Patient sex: F
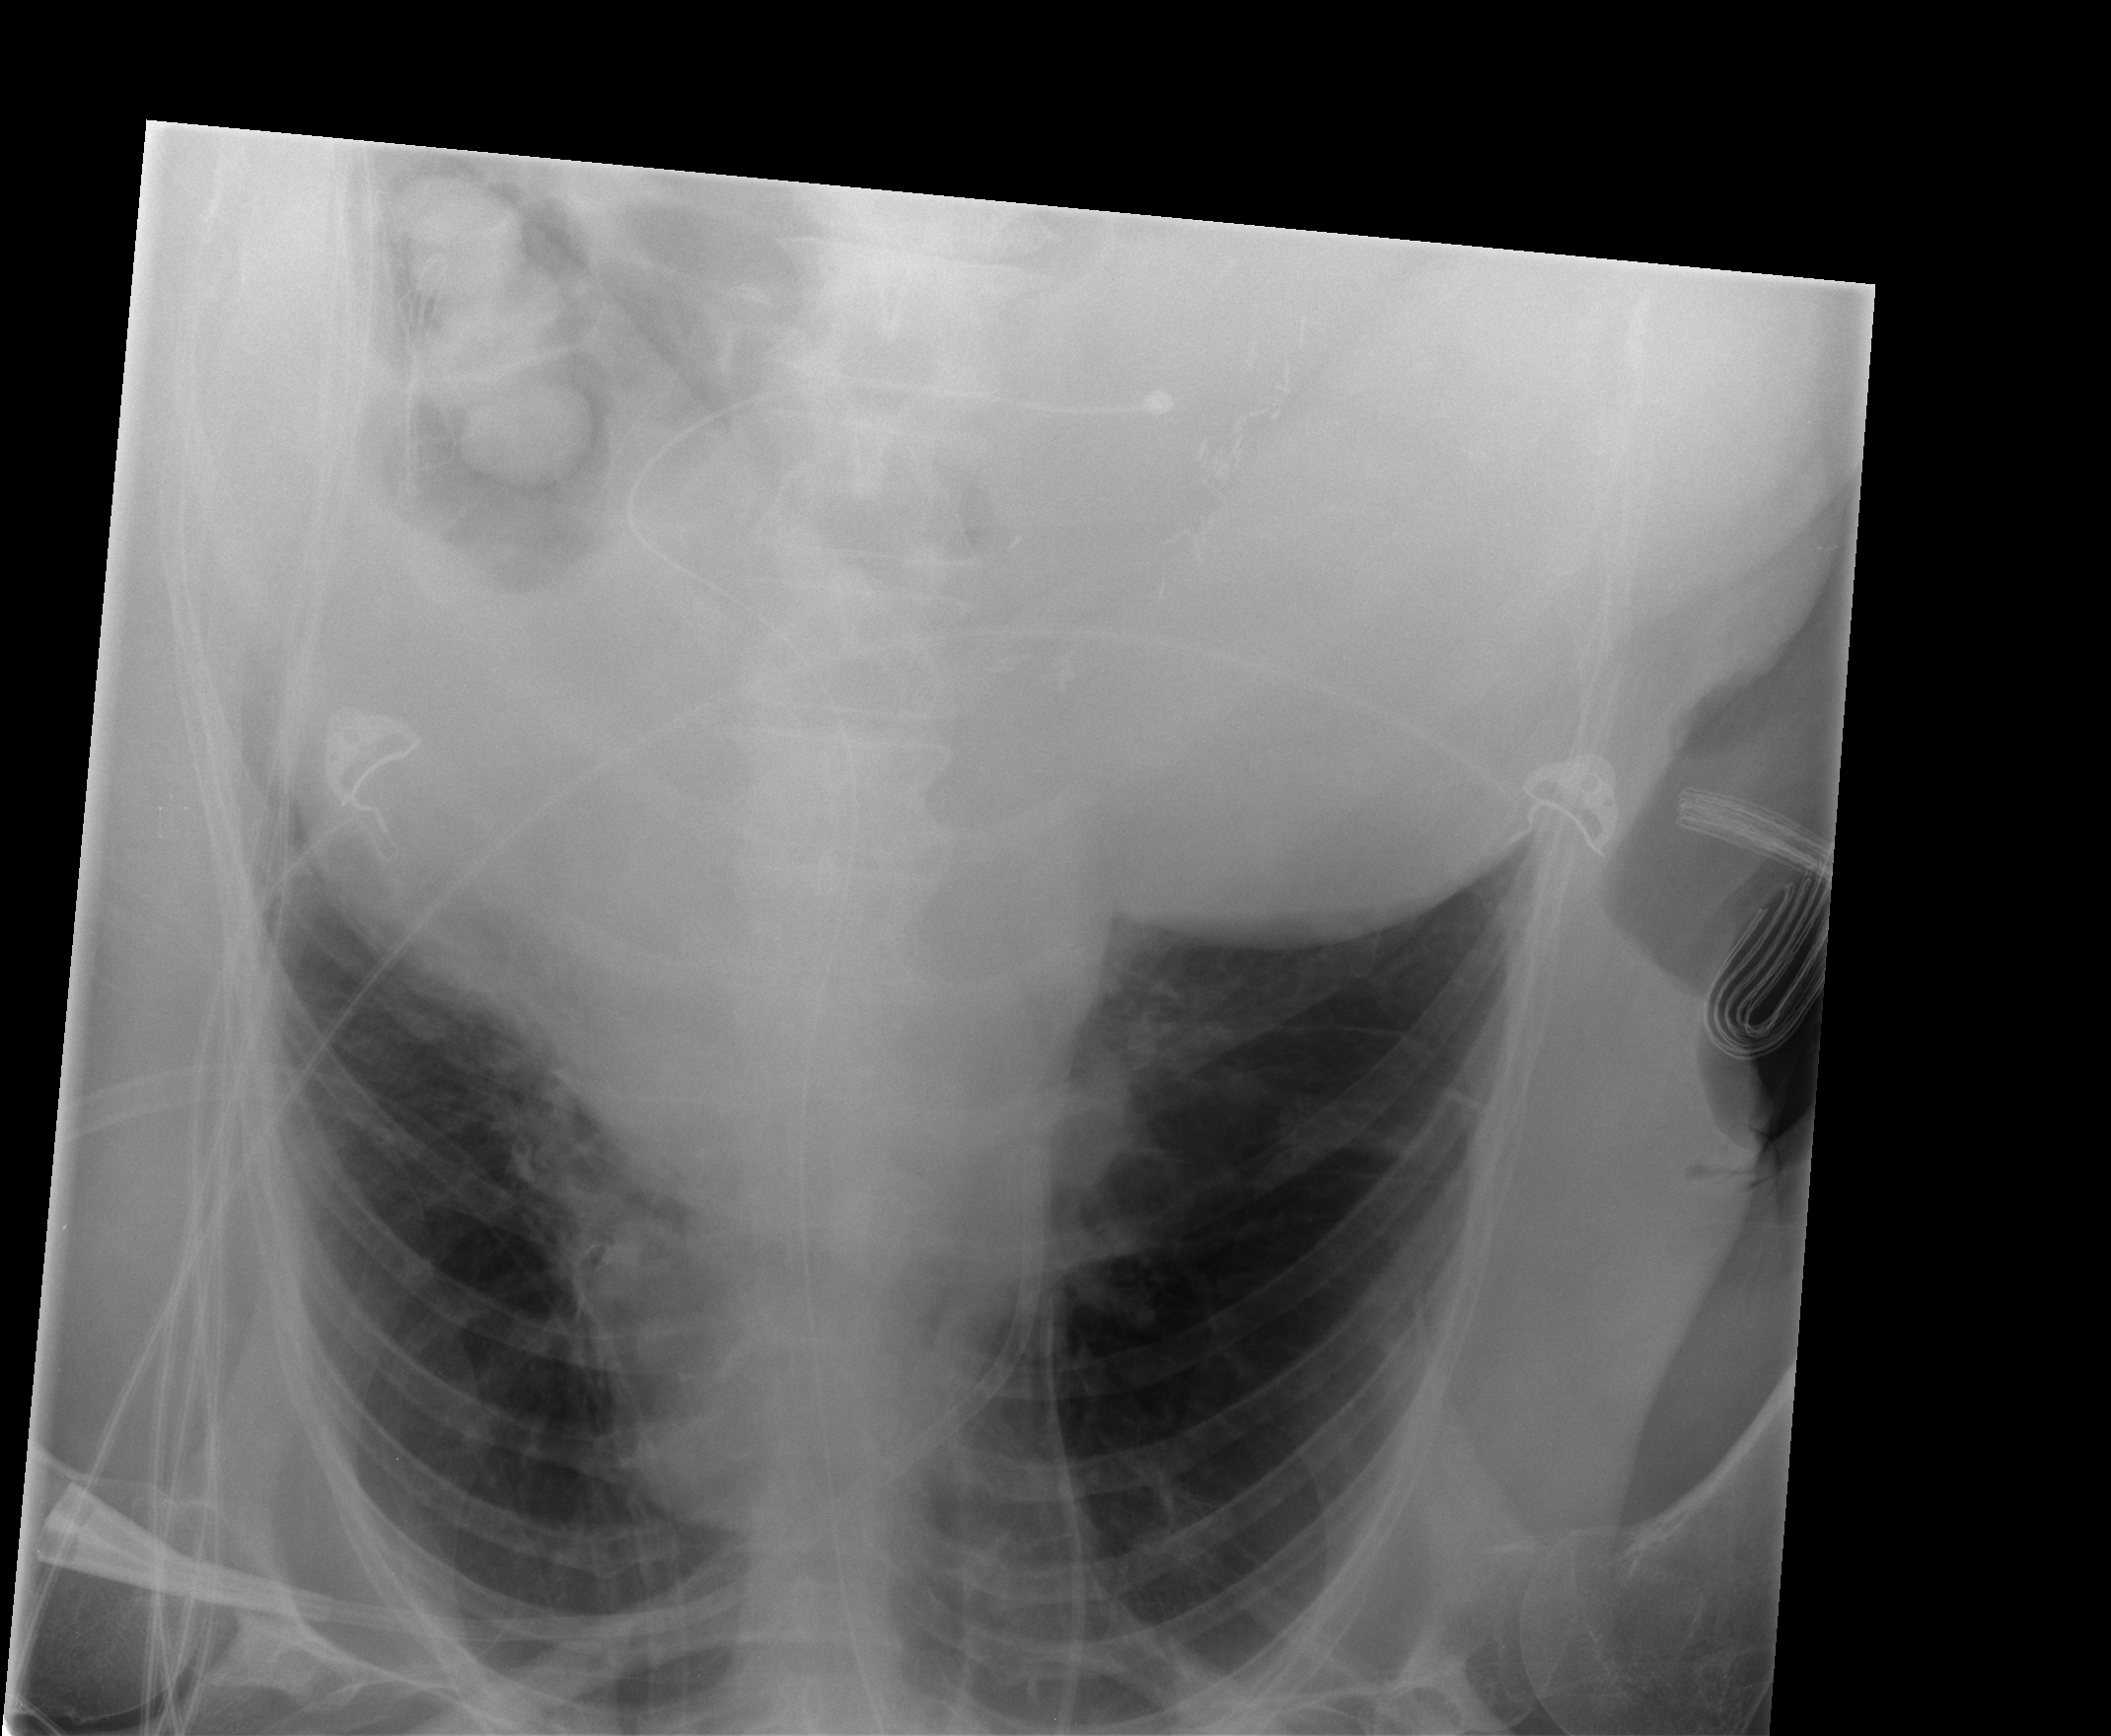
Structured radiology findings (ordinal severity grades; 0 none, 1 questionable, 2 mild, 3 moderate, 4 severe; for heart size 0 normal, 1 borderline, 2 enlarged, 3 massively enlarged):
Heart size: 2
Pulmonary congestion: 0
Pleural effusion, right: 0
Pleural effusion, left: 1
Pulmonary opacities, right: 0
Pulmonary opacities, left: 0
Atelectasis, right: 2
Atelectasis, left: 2